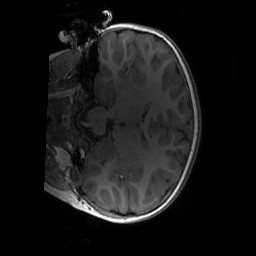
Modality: T1w
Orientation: coronal
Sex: female
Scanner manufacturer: siemens
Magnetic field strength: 3 T
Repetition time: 1.9 s
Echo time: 0.00243 s